Field crop: tomato
Growth stage: 2
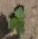
Species: solanum